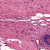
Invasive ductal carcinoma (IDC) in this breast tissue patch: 0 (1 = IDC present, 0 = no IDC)